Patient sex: M
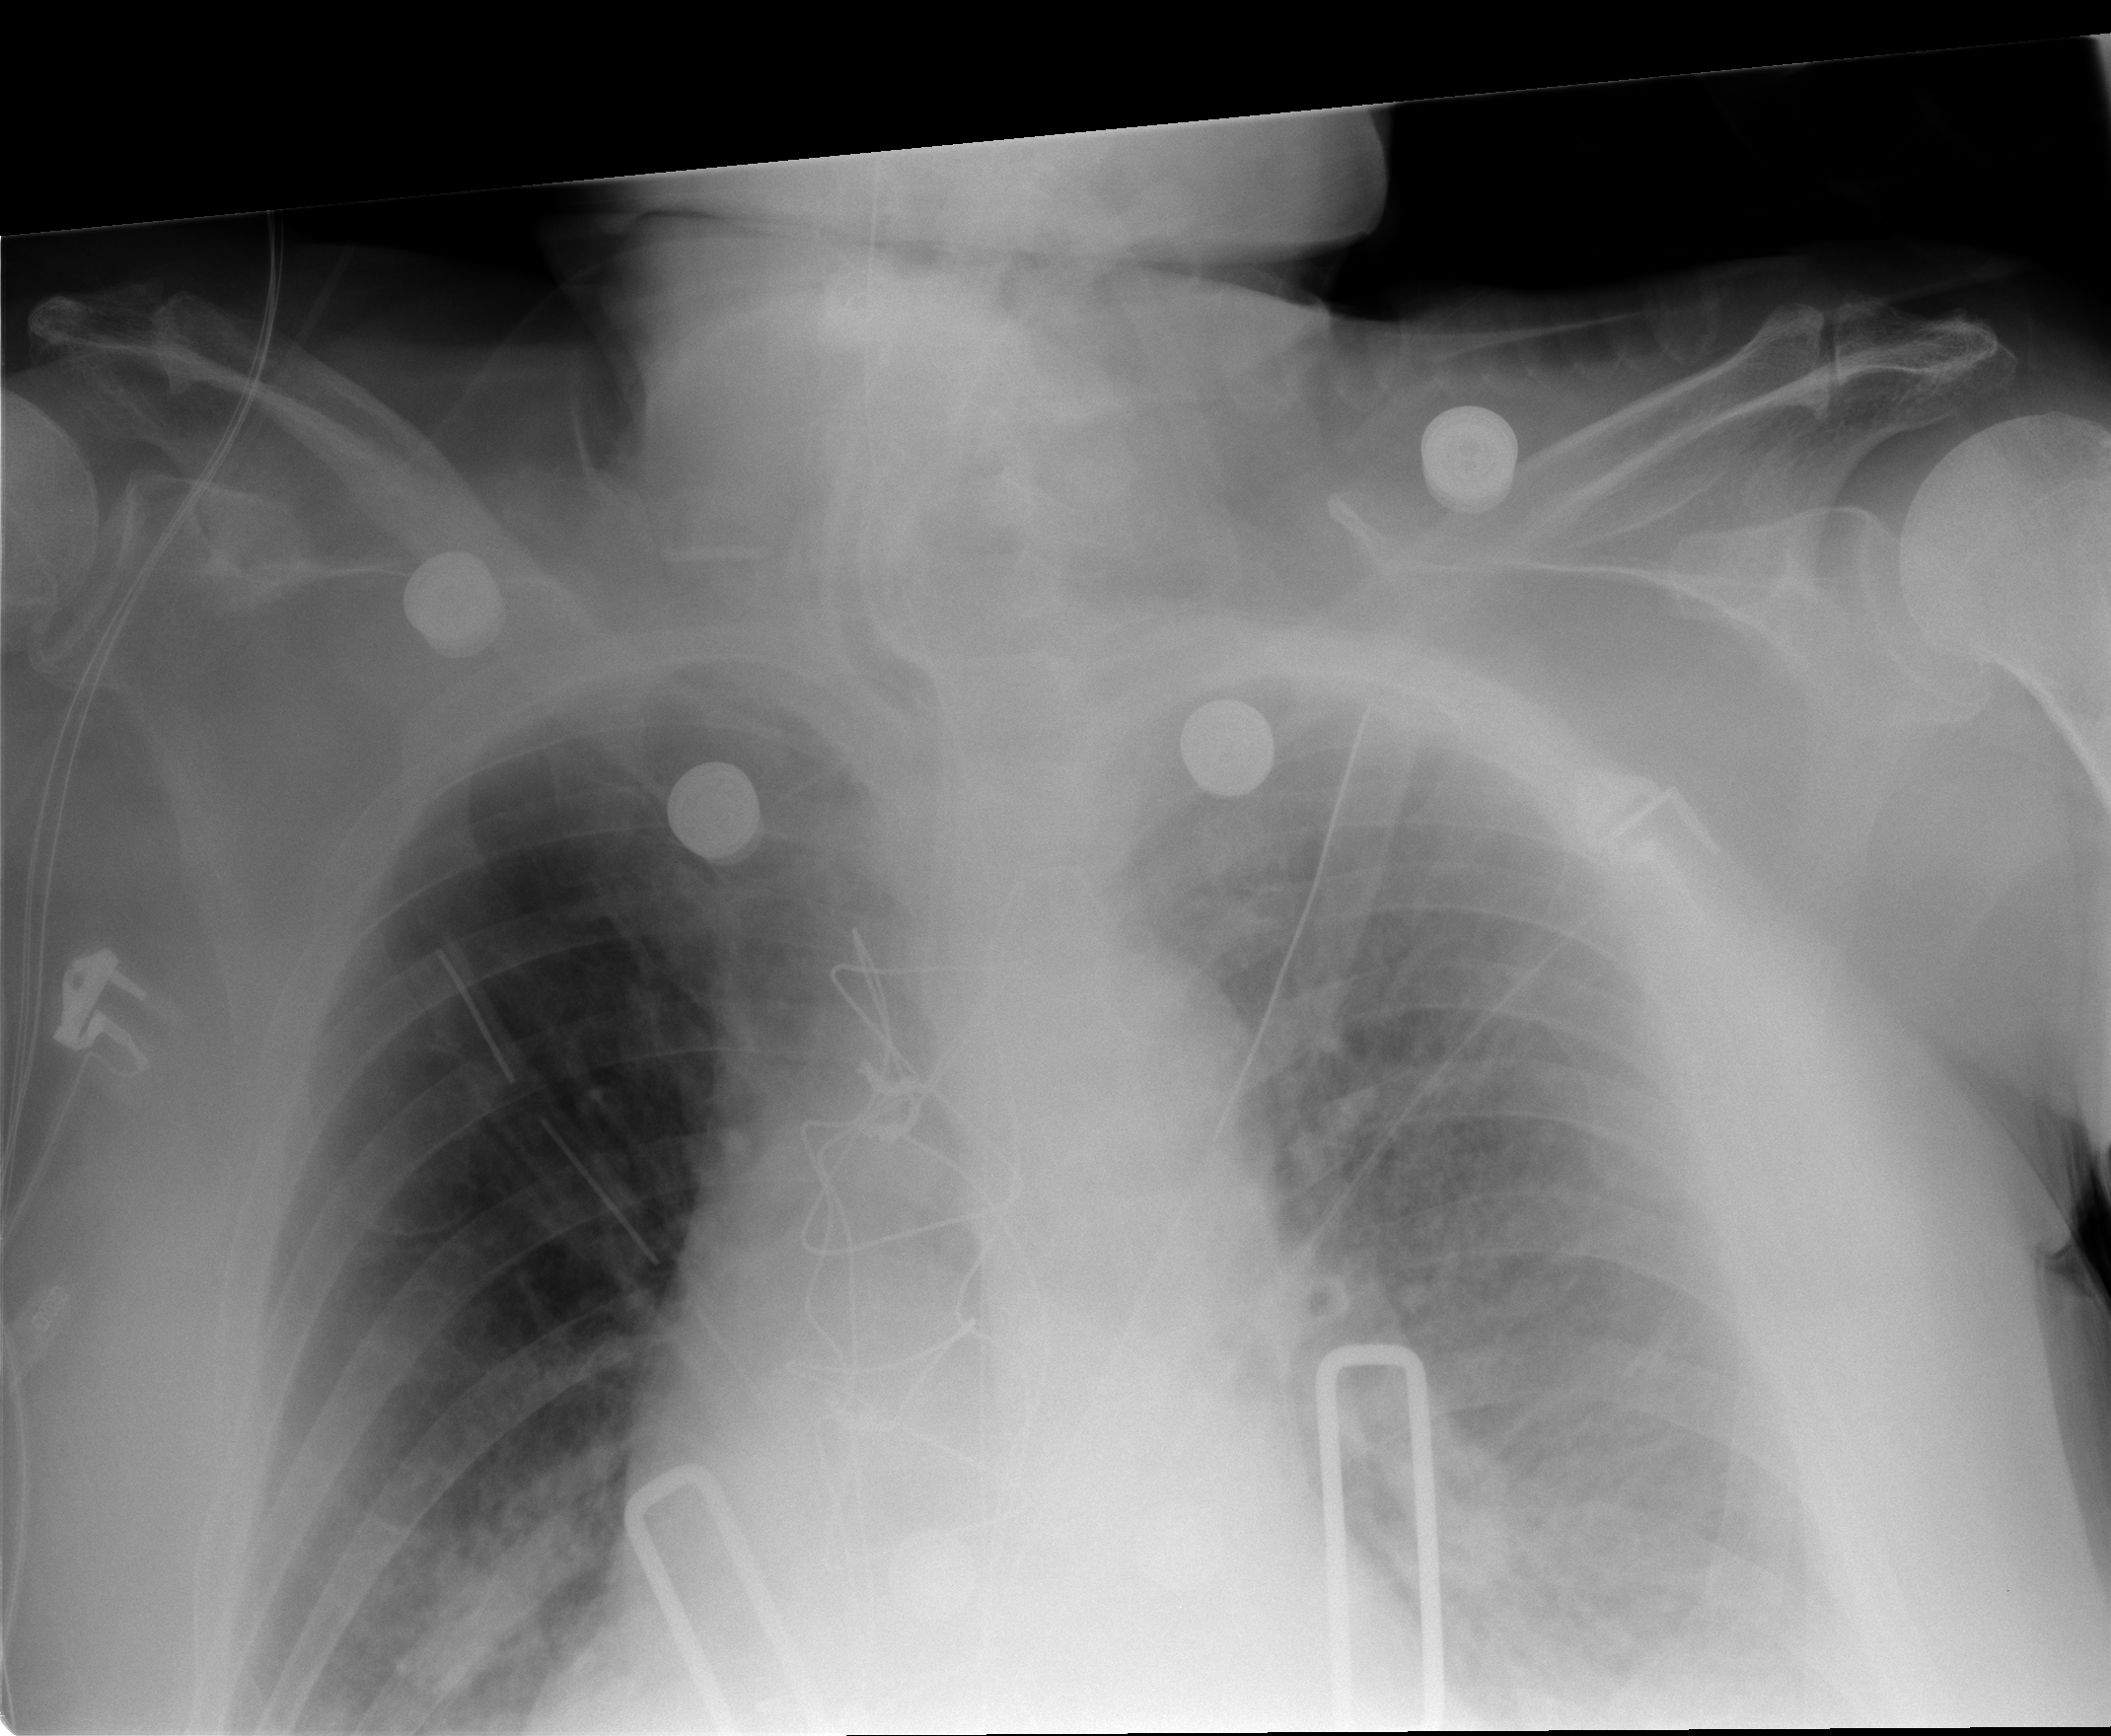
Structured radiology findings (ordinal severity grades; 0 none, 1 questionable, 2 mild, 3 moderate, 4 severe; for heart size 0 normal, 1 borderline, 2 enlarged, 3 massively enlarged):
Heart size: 0
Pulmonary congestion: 0
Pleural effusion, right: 0
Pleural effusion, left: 2
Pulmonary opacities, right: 1
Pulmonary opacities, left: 2
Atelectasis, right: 2
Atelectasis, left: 2